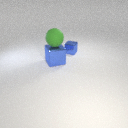
large green rubber sphere above large blue metal cube